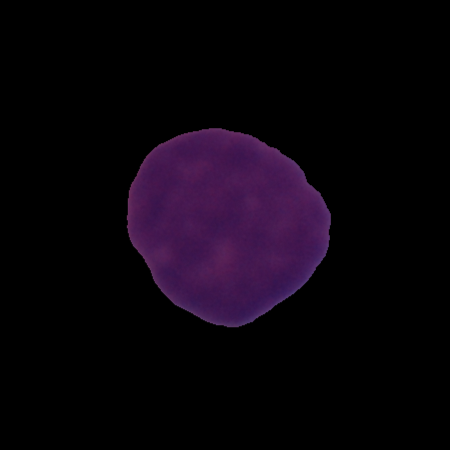
Label: cancer